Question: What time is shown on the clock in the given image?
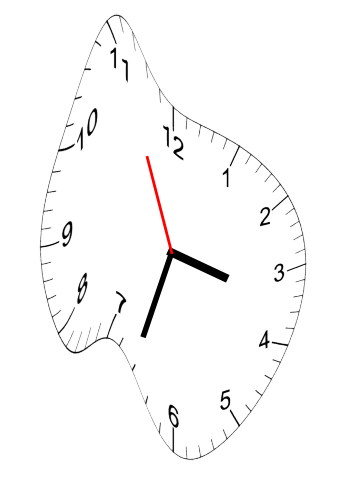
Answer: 03:32:56